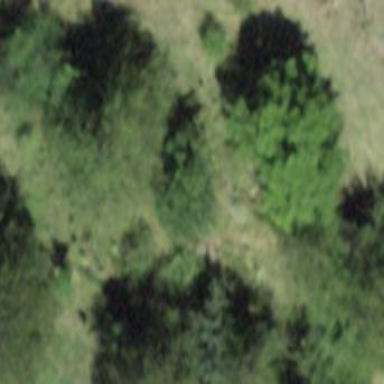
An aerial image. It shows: Forest area.